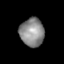
Tissue: skin
Cell type: Epithelial cells
Senescence score: 0.9214
Nuclear area (px): 675
Mean DAPI intensity: 137.166